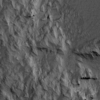
Label: not_dusty